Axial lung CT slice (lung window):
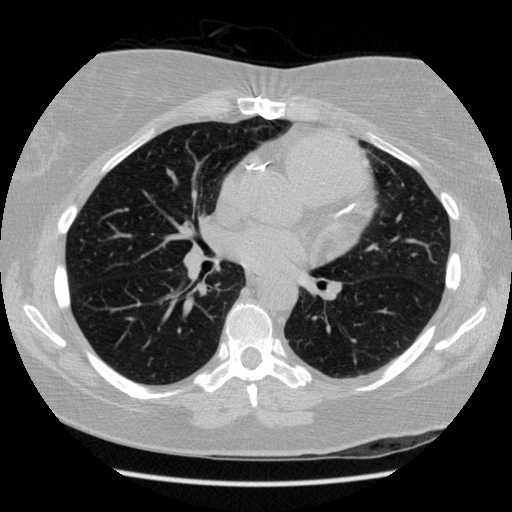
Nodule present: no